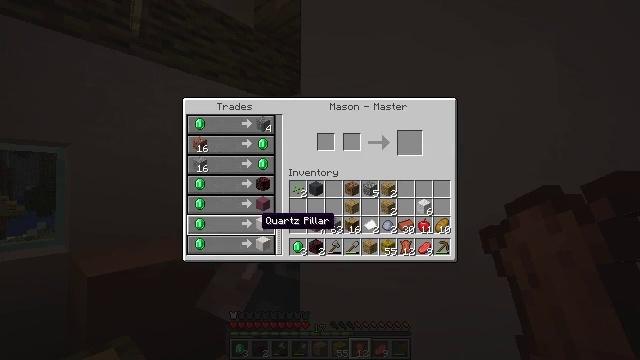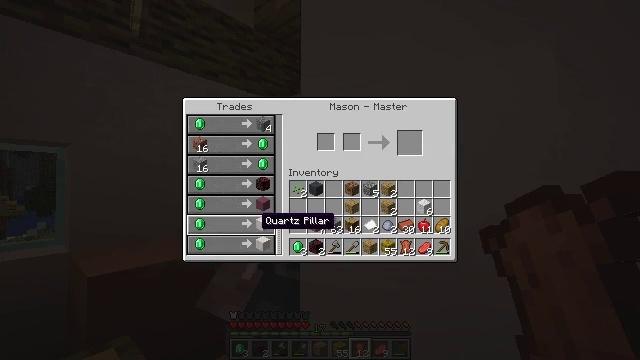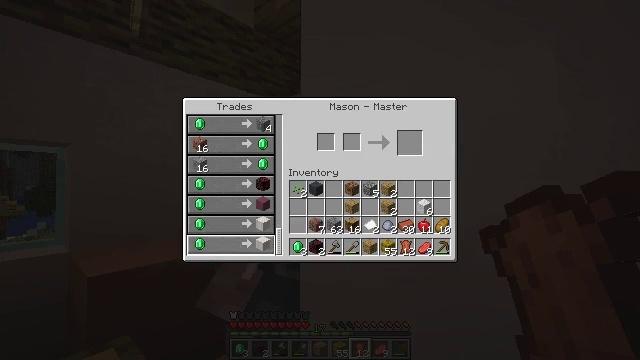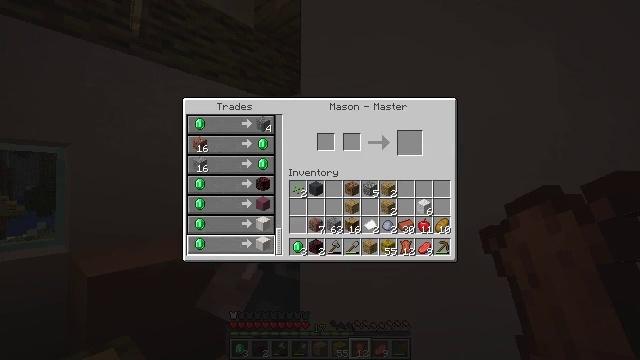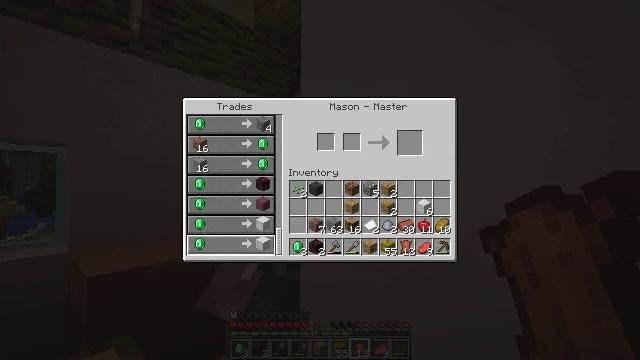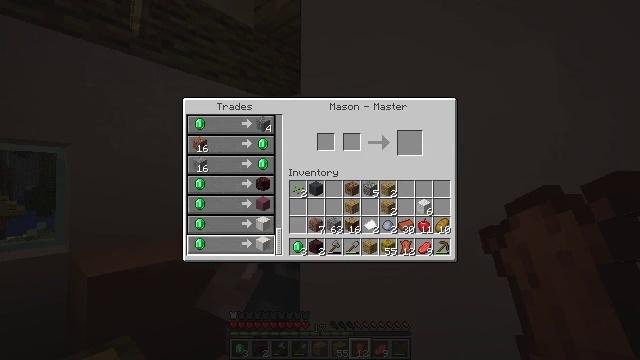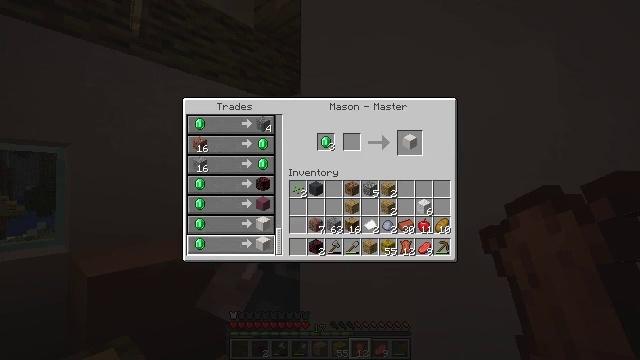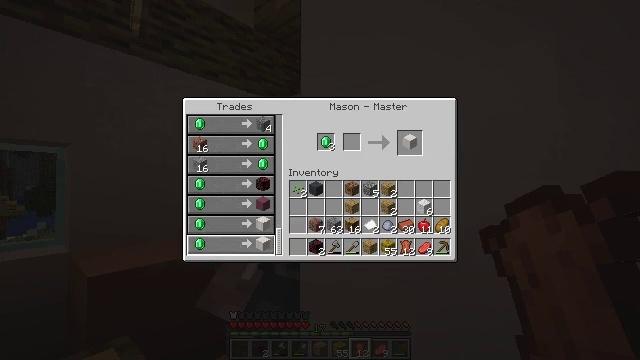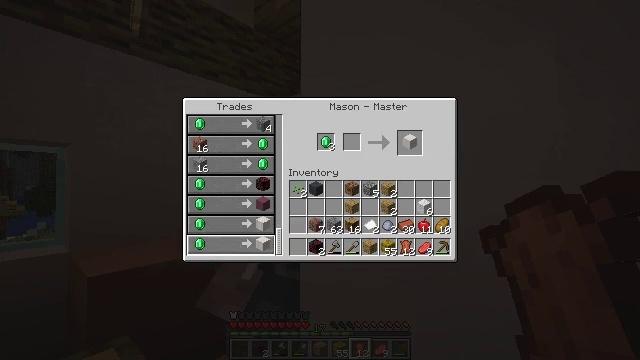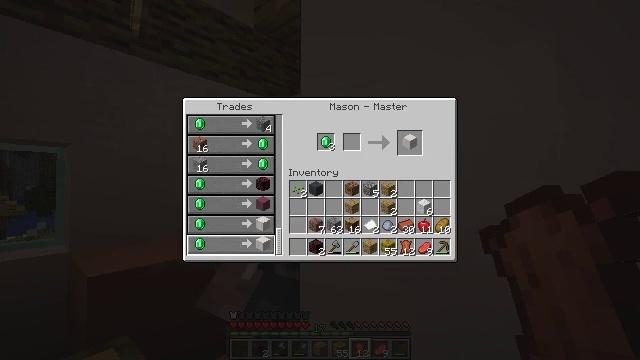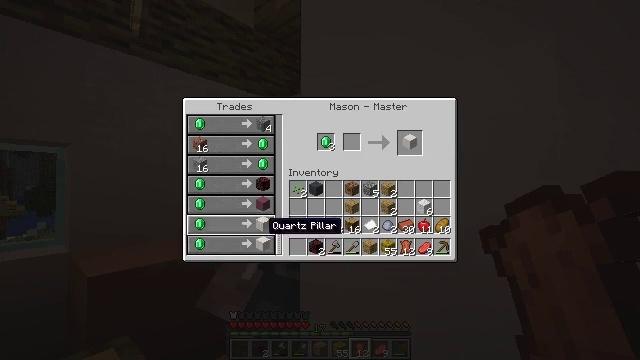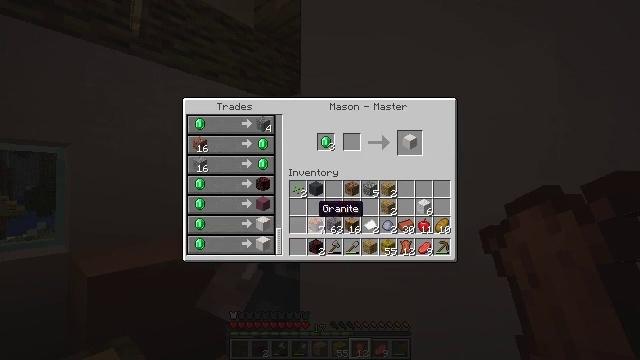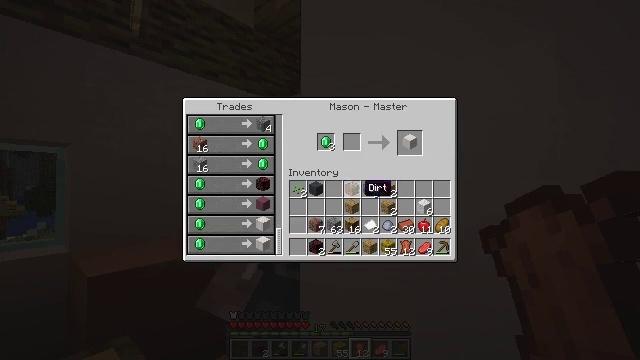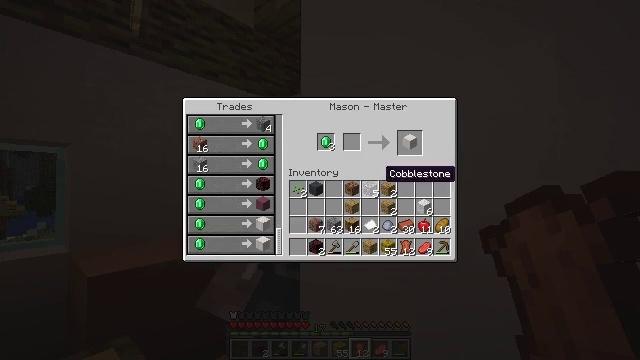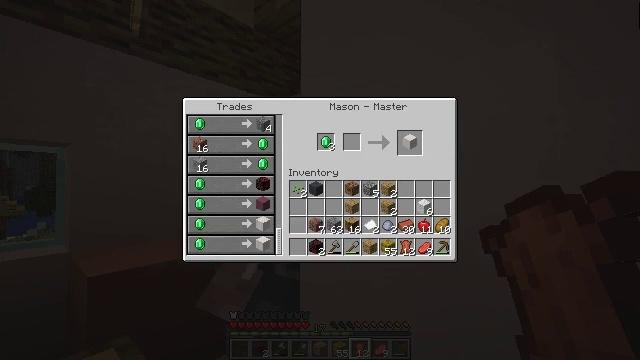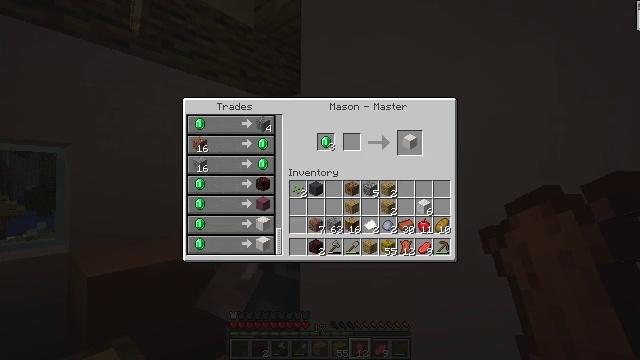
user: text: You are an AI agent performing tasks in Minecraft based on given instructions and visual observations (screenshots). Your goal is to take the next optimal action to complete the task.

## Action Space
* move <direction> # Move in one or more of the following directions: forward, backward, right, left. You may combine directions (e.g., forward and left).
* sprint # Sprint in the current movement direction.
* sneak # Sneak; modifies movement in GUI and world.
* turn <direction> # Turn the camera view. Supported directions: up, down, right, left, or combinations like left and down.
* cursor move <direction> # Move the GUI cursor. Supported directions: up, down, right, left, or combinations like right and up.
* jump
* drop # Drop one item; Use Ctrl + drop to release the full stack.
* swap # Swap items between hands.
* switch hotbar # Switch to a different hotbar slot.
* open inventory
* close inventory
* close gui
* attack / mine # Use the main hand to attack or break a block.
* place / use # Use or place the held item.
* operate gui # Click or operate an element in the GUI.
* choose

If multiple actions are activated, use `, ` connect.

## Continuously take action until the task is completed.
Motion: motion action
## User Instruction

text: Open the crafting table to create a quartz block from nether quartz.
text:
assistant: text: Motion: no_op
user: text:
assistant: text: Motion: cursor move down
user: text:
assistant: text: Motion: no_op
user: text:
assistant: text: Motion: no_op
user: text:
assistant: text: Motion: no_op
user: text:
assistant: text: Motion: operate gui
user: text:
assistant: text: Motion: operate gui
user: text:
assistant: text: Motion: operate gui
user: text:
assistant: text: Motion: no_op
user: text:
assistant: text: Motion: cursor move right and up
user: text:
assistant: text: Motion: cursor move right and up
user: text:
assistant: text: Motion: cursor move right and up
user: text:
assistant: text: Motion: sneak, cursor move right and up
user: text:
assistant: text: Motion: sneak, cursor move right
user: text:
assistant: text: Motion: sneak
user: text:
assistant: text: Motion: sneak
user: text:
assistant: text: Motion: sneak, cursor move up
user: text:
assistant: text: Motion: sneak, cursor move right and up
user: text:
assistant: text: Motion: sneak
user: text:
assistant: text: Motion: sneak
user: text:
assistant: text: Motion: sneak
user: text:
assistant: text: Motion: sneak, operate gui
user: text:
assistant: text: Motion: sneak, operate gui
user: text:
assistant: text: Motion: sneak, operate gui
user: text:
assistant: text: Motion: sneak
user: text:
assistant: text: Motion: sneak
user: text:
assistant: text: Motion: sneak